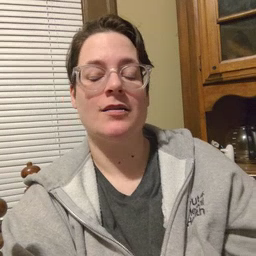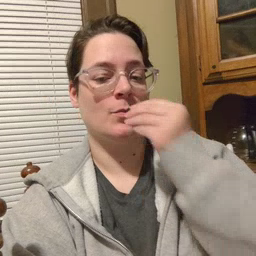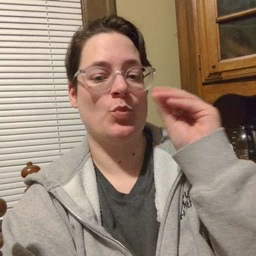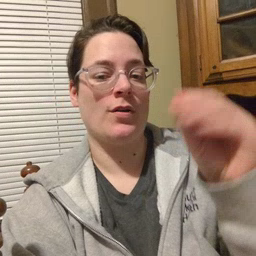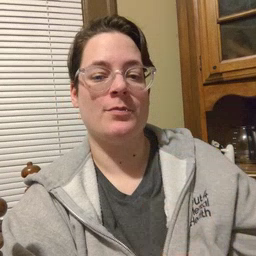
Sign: kiss